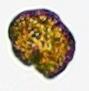
Label: Akashiwo